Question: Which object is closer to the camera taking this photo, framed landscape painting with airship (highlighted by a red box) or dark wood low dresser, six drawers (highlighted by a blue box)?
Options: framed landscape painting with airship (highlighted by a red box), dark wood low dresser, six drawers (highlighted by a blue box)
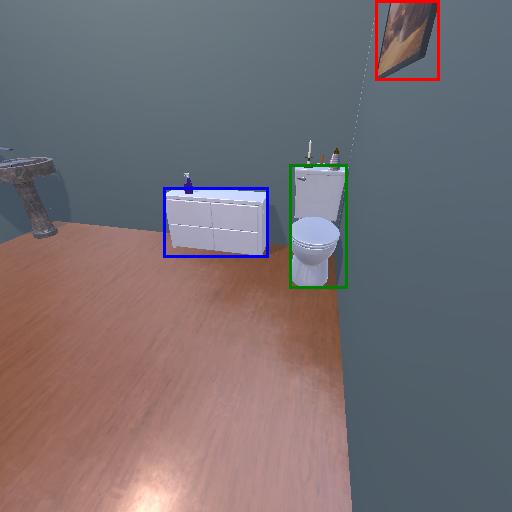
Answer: framed landscape painting with airship (highlighted by a red box)